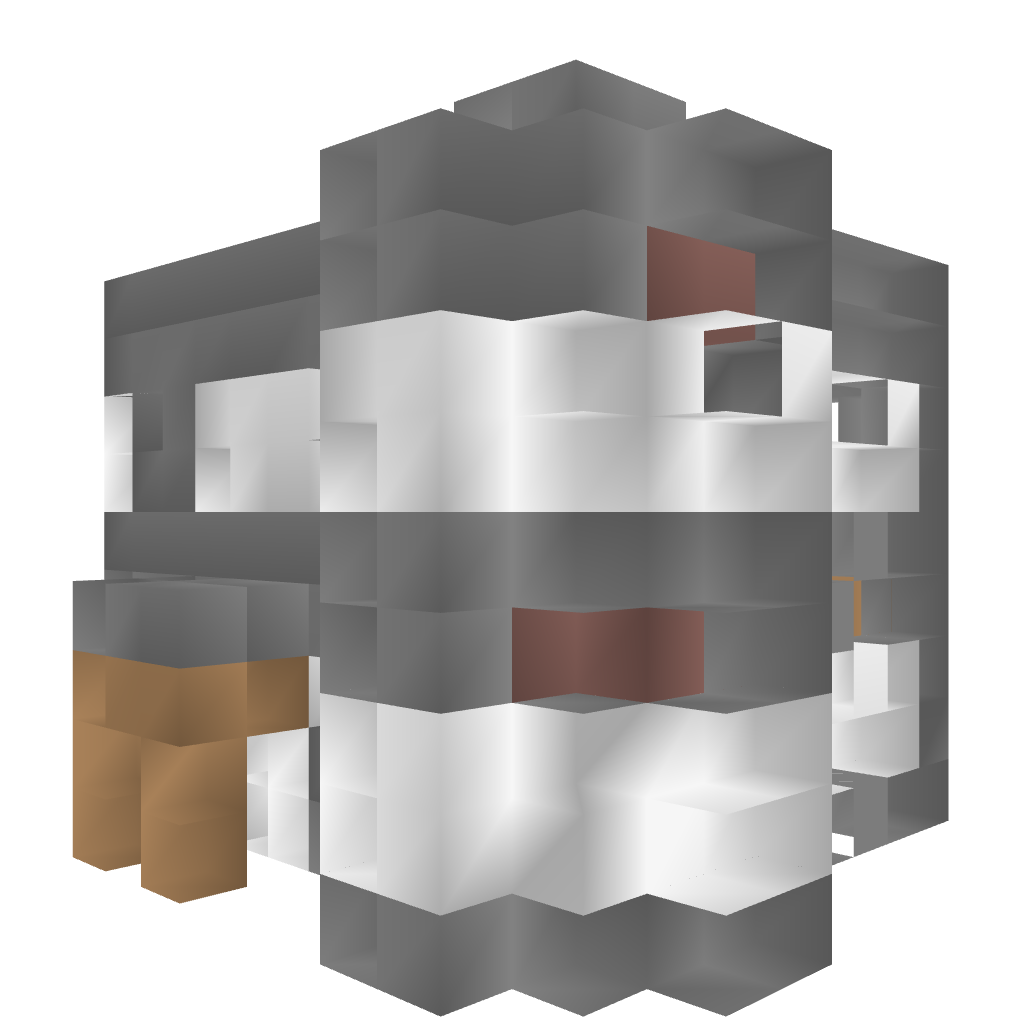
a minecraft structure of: Modern House good quality